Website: apple
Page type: payment
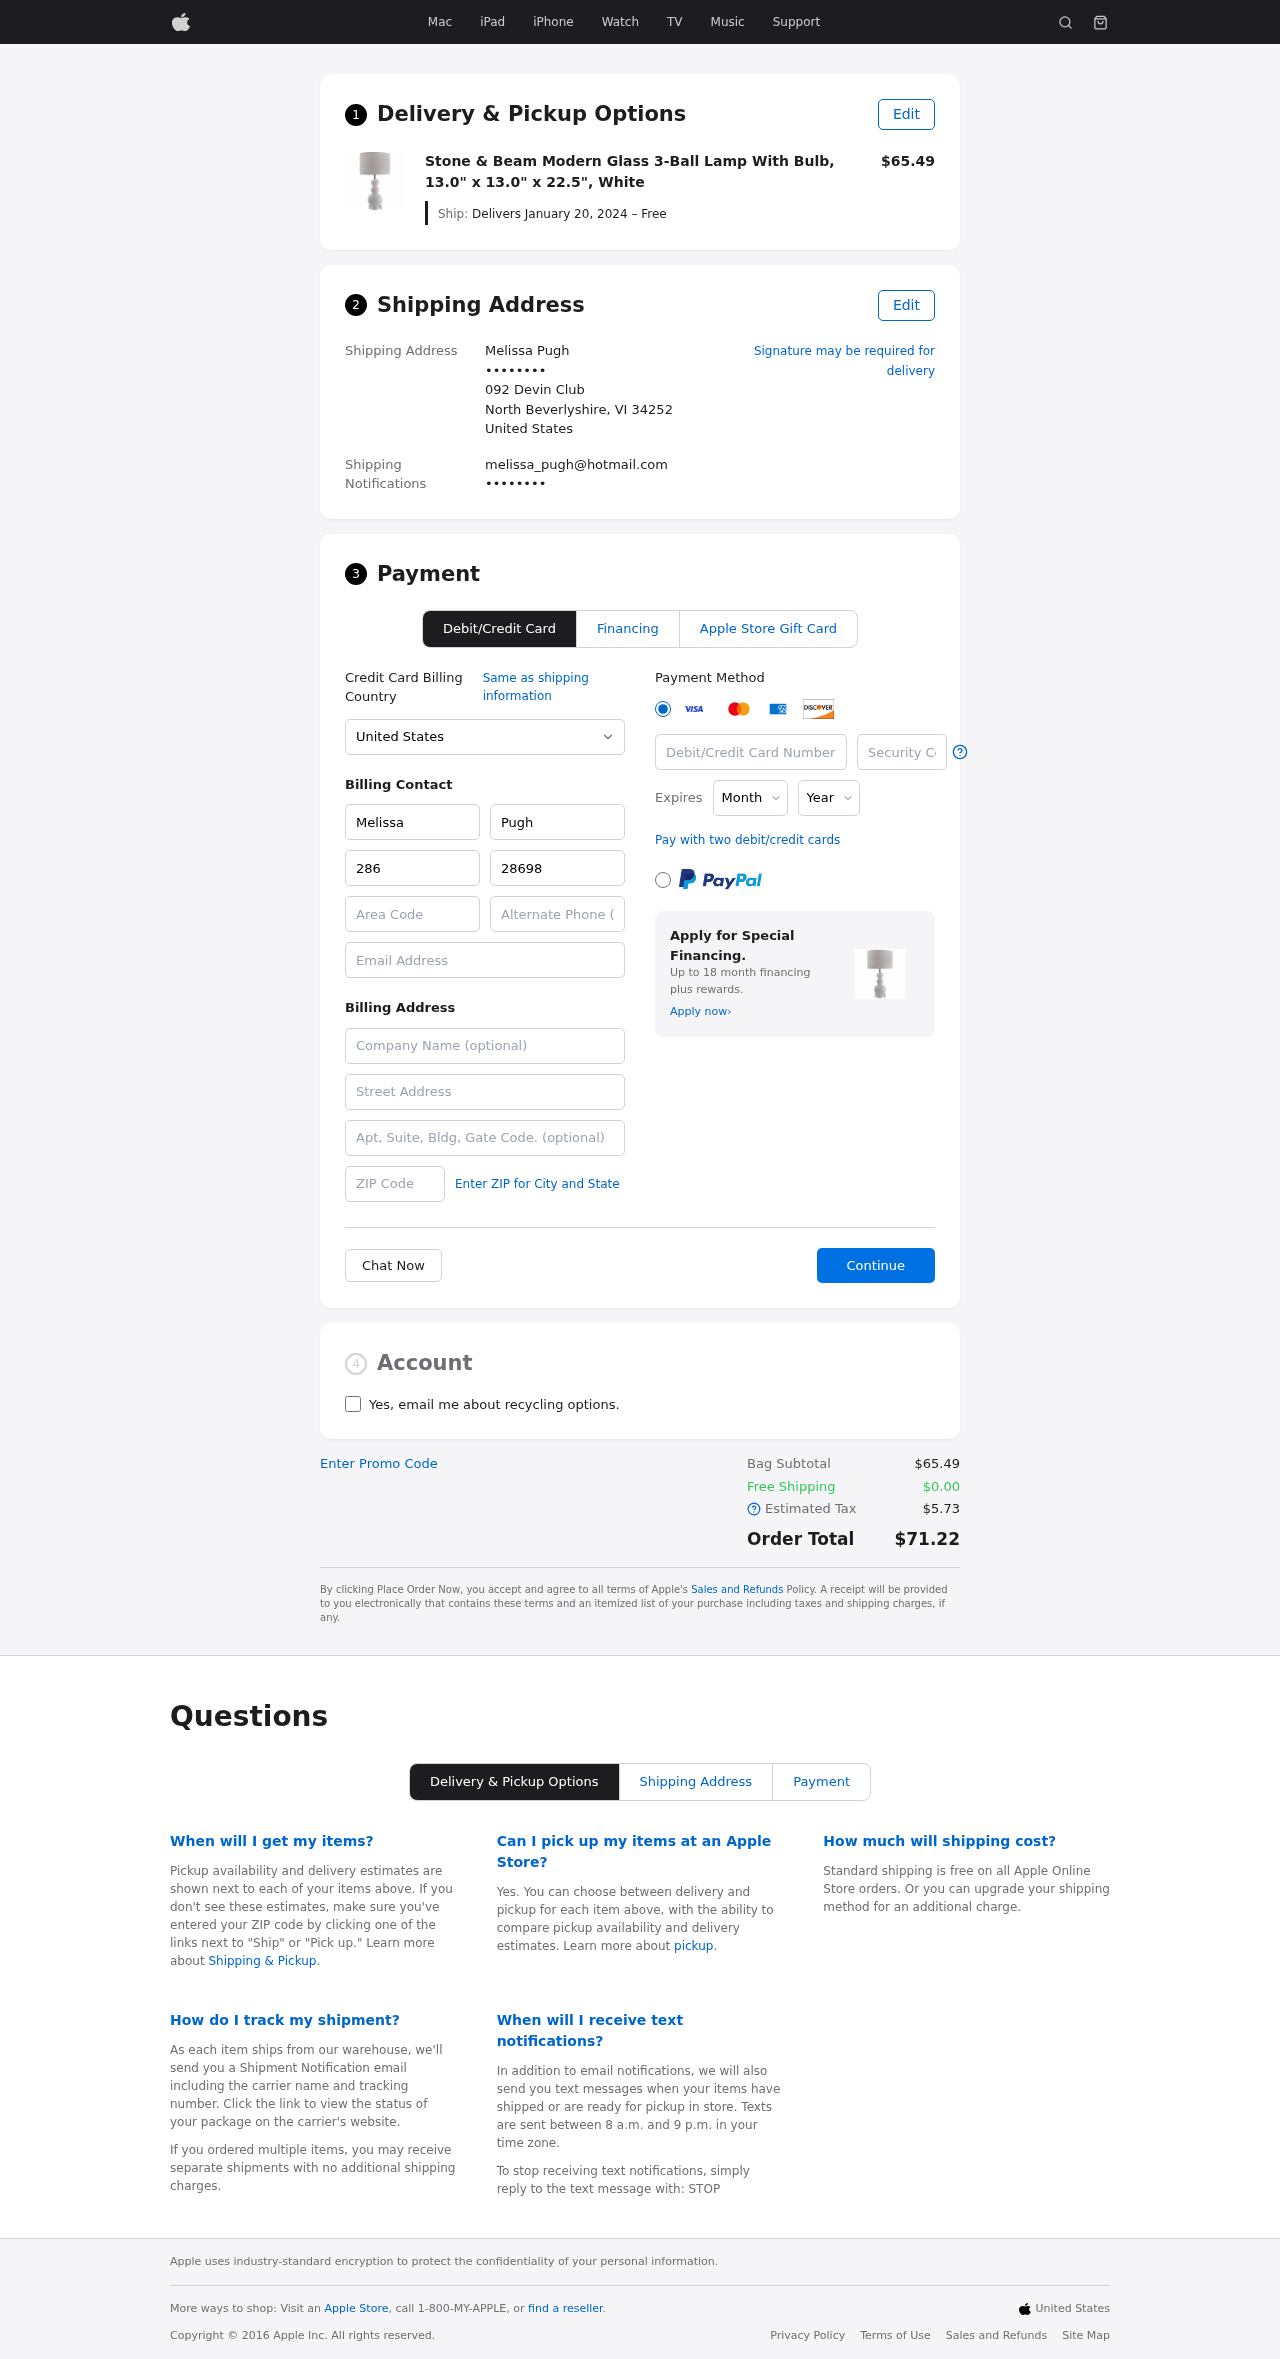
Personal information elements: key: PII_CARD_CVV
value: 701
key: PII_CARD_EXPIRY_MONTH
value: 09
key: PII_CARD_EXPIRY_YEAR
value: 28
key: PII_CARD_NUMBER
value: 6011 8970 5315 5860
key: PII_CITY_STATE_ZIP
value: North Beverlyshire, VI 34252
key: PII_COUNTRY
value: United States
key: PII_EMAIL
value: melissa_pugh@hotmail.com
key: PII_EMAIL2
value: melissa_pugh@hotmail.com
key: PII_FIRSTNAME
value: Melissa
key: PII_FULLNAME
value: Melissa Pugh
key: PII_LASTNAME
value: Pugh
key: PII_PHONE3
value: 2869853691
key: PII_PHONE_AREA
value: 286
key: PII_SECURITY_CODE
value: WJ44
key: PII_STREET
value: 092 Devin Club
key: PII_PHONE
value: ••••••••
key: PII_PHONE2
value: ••••••••
Product elements: key: PRODUCT1_NAME
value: Stone & Beam Modern Glass 3-Ball Lamp With Bulb, 13.0" x 13.0" x 22.5", White
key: PRODUCT1_PRICE
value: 65.49
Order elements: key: ORDER_DELIVERY_DATE
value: Delivers January 20, 2024 – Free
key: ORDER_SUBTOTAL
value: $65.49
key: ORDER_SHIPPING_COST
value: $0.00
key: ORDER_TAX
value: $5.73
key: ORDER_TOTAL
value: $71.22